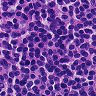
Metastatic tissue present: no